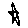
Label: star